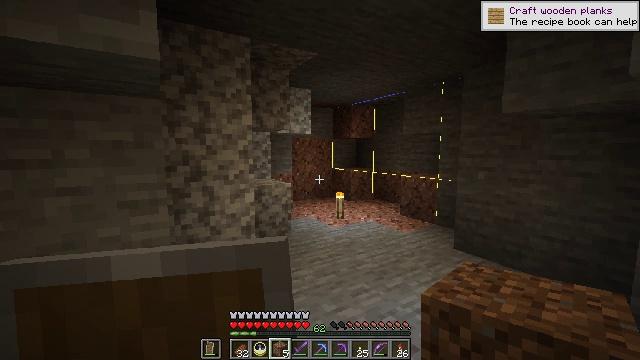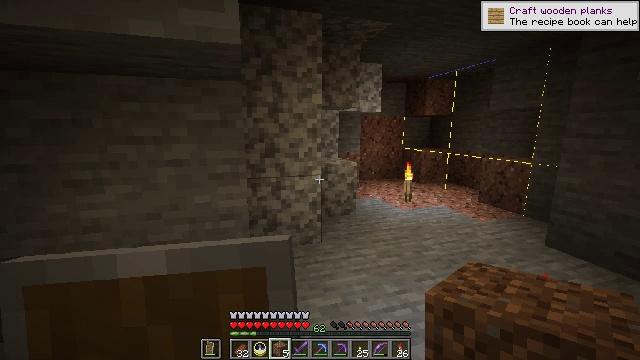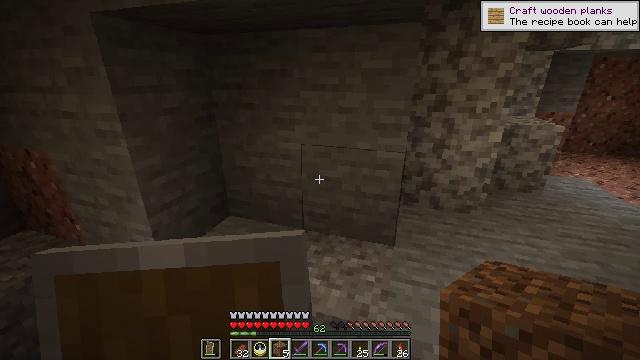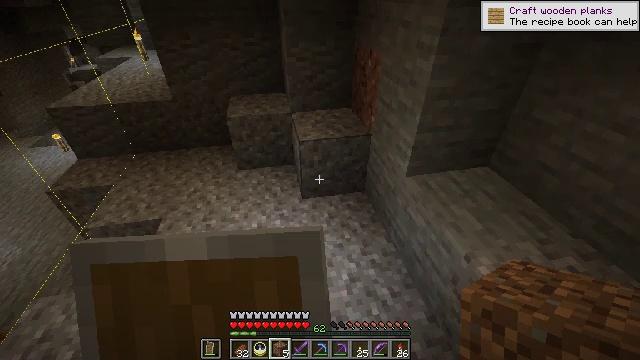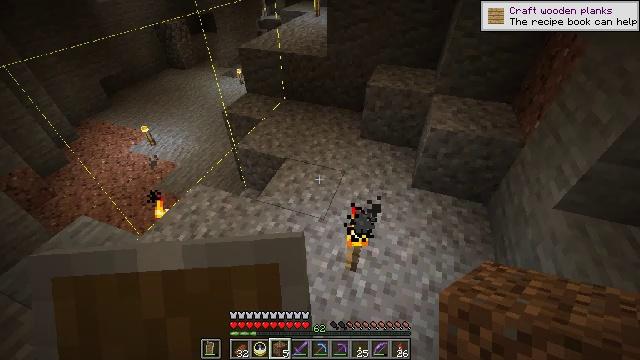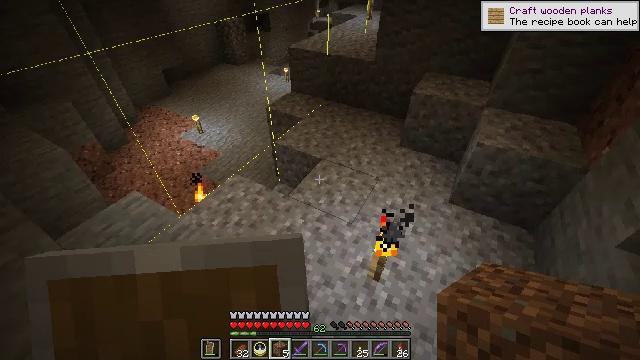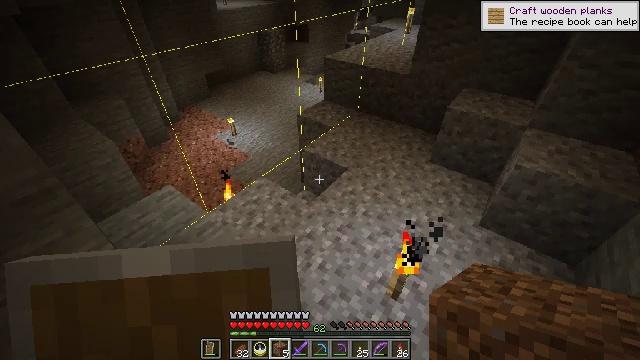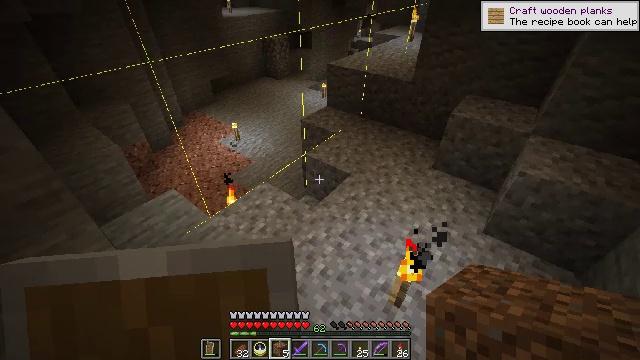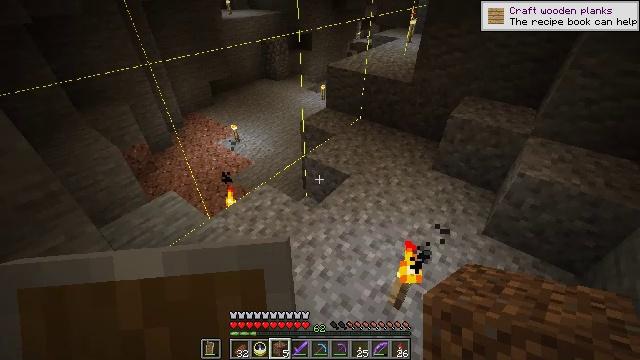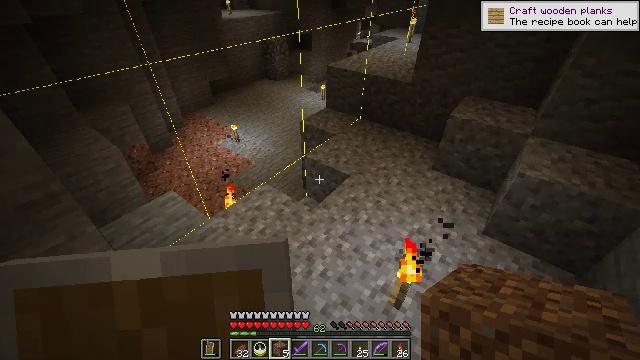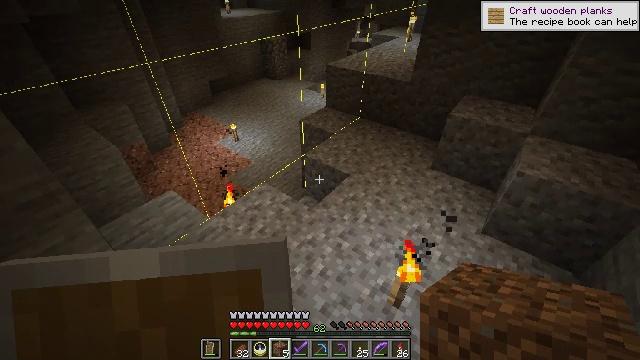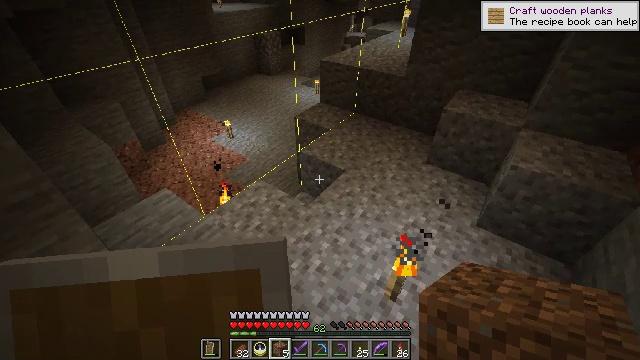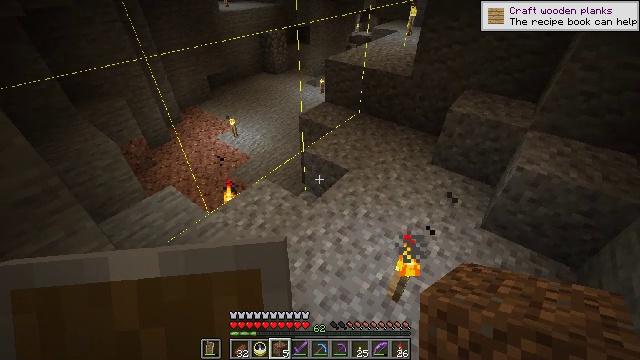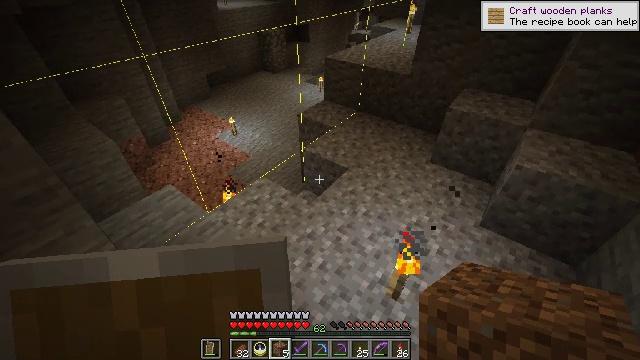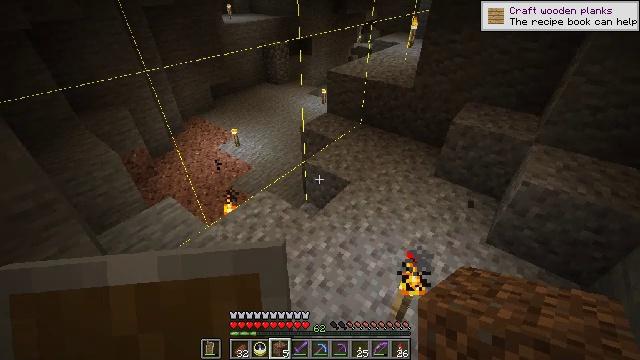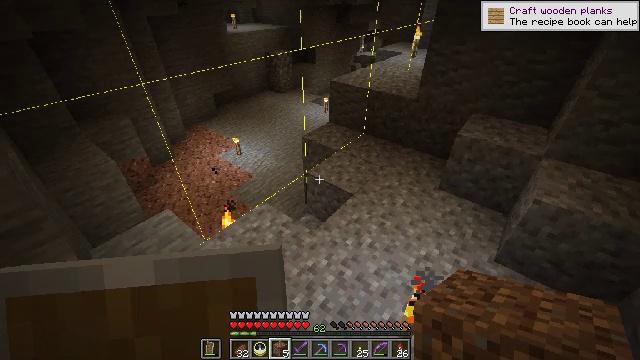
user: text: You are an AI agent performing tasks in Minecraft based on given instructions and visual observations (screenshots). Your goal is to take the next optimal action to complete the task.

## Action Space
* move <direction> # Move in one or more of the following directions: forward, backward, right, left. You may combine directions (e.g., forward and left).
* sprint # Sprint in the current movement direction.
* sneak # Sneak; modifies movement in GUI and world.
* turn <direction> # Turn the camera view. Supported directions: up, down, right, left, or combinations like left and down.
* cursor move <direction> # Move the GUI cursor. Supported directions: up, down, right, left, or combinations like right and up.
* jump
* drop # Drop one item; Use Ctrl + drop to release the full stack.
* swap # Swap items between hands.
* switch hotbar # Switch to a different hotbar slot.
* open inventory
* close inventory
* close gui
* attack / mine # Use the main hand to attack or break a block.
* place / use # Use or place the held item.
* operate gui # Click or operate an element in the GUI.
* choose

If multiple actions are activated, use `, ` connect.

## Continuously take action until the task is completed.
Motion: motion action
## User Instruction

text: Gather gold ore with a pickaxe.
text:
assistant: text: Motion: turn left and down
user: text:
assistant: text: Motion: turn left and down
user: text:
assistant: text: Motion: turn left and down
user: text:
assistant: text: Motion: turn left and down
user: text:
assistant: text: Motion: turn left
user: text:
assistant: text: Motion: turn left and up
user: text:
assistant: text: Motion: turn up
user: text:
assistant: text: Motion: no_op
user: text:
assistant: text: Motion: no_op
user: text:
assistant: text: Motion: no_op
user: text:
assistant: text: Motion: turn right
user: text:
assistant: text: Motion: turn left
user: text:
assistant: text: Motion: no_op
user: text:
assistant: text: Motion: move forward, turn up
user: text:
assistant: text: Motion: move forward, turn up
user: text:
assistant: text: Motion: move forward, turn up
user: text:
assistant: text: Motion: turn up
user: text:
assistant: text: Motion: move forward, turn up
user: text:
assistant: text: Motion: move forward, turn right and up
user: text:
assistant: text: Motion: move forward, turn right and up
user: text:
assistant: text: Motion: move forward, turn right and up
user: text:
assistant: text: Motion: move forward, turn right and up
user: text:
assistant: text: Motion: move forward, turn right
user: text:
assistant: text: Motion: move forward, turn right
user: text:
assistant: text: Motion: move forward
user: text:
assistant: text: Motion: move forward
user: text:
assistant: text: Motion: move forward
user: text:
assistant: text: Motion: move forward
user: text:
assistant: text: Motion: move forward
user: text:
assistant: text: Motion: move forward